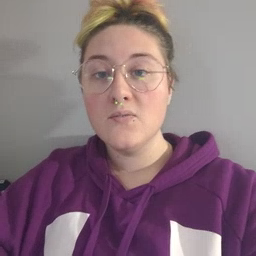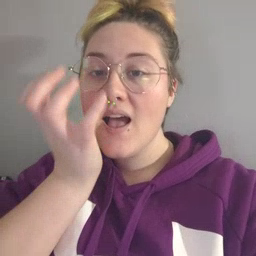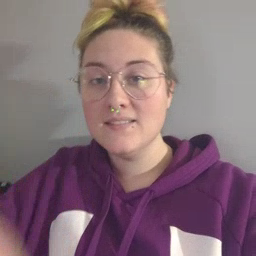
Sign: grass